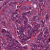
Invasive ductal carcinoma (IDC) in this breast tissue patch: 1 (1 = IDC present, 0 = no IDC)